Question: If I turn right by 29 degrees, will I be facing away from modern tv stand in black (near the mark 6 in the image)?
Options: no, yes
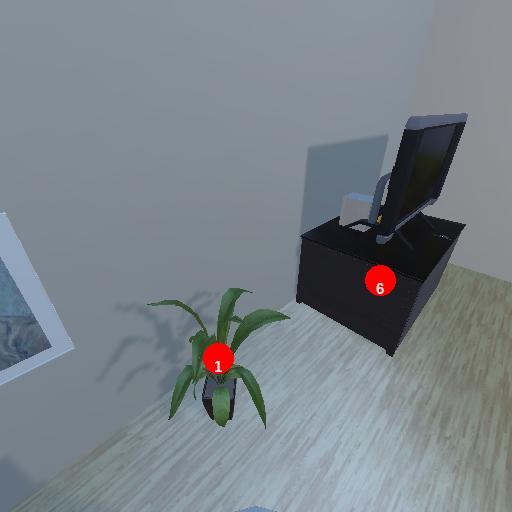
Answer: no